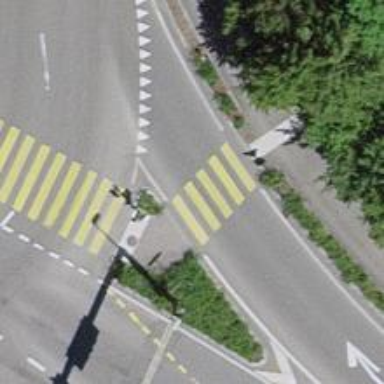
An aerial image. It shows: Crossing with traffic signals.